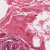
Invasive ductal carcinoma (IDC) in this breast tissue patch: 0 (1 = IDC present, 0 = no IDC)